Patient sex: M
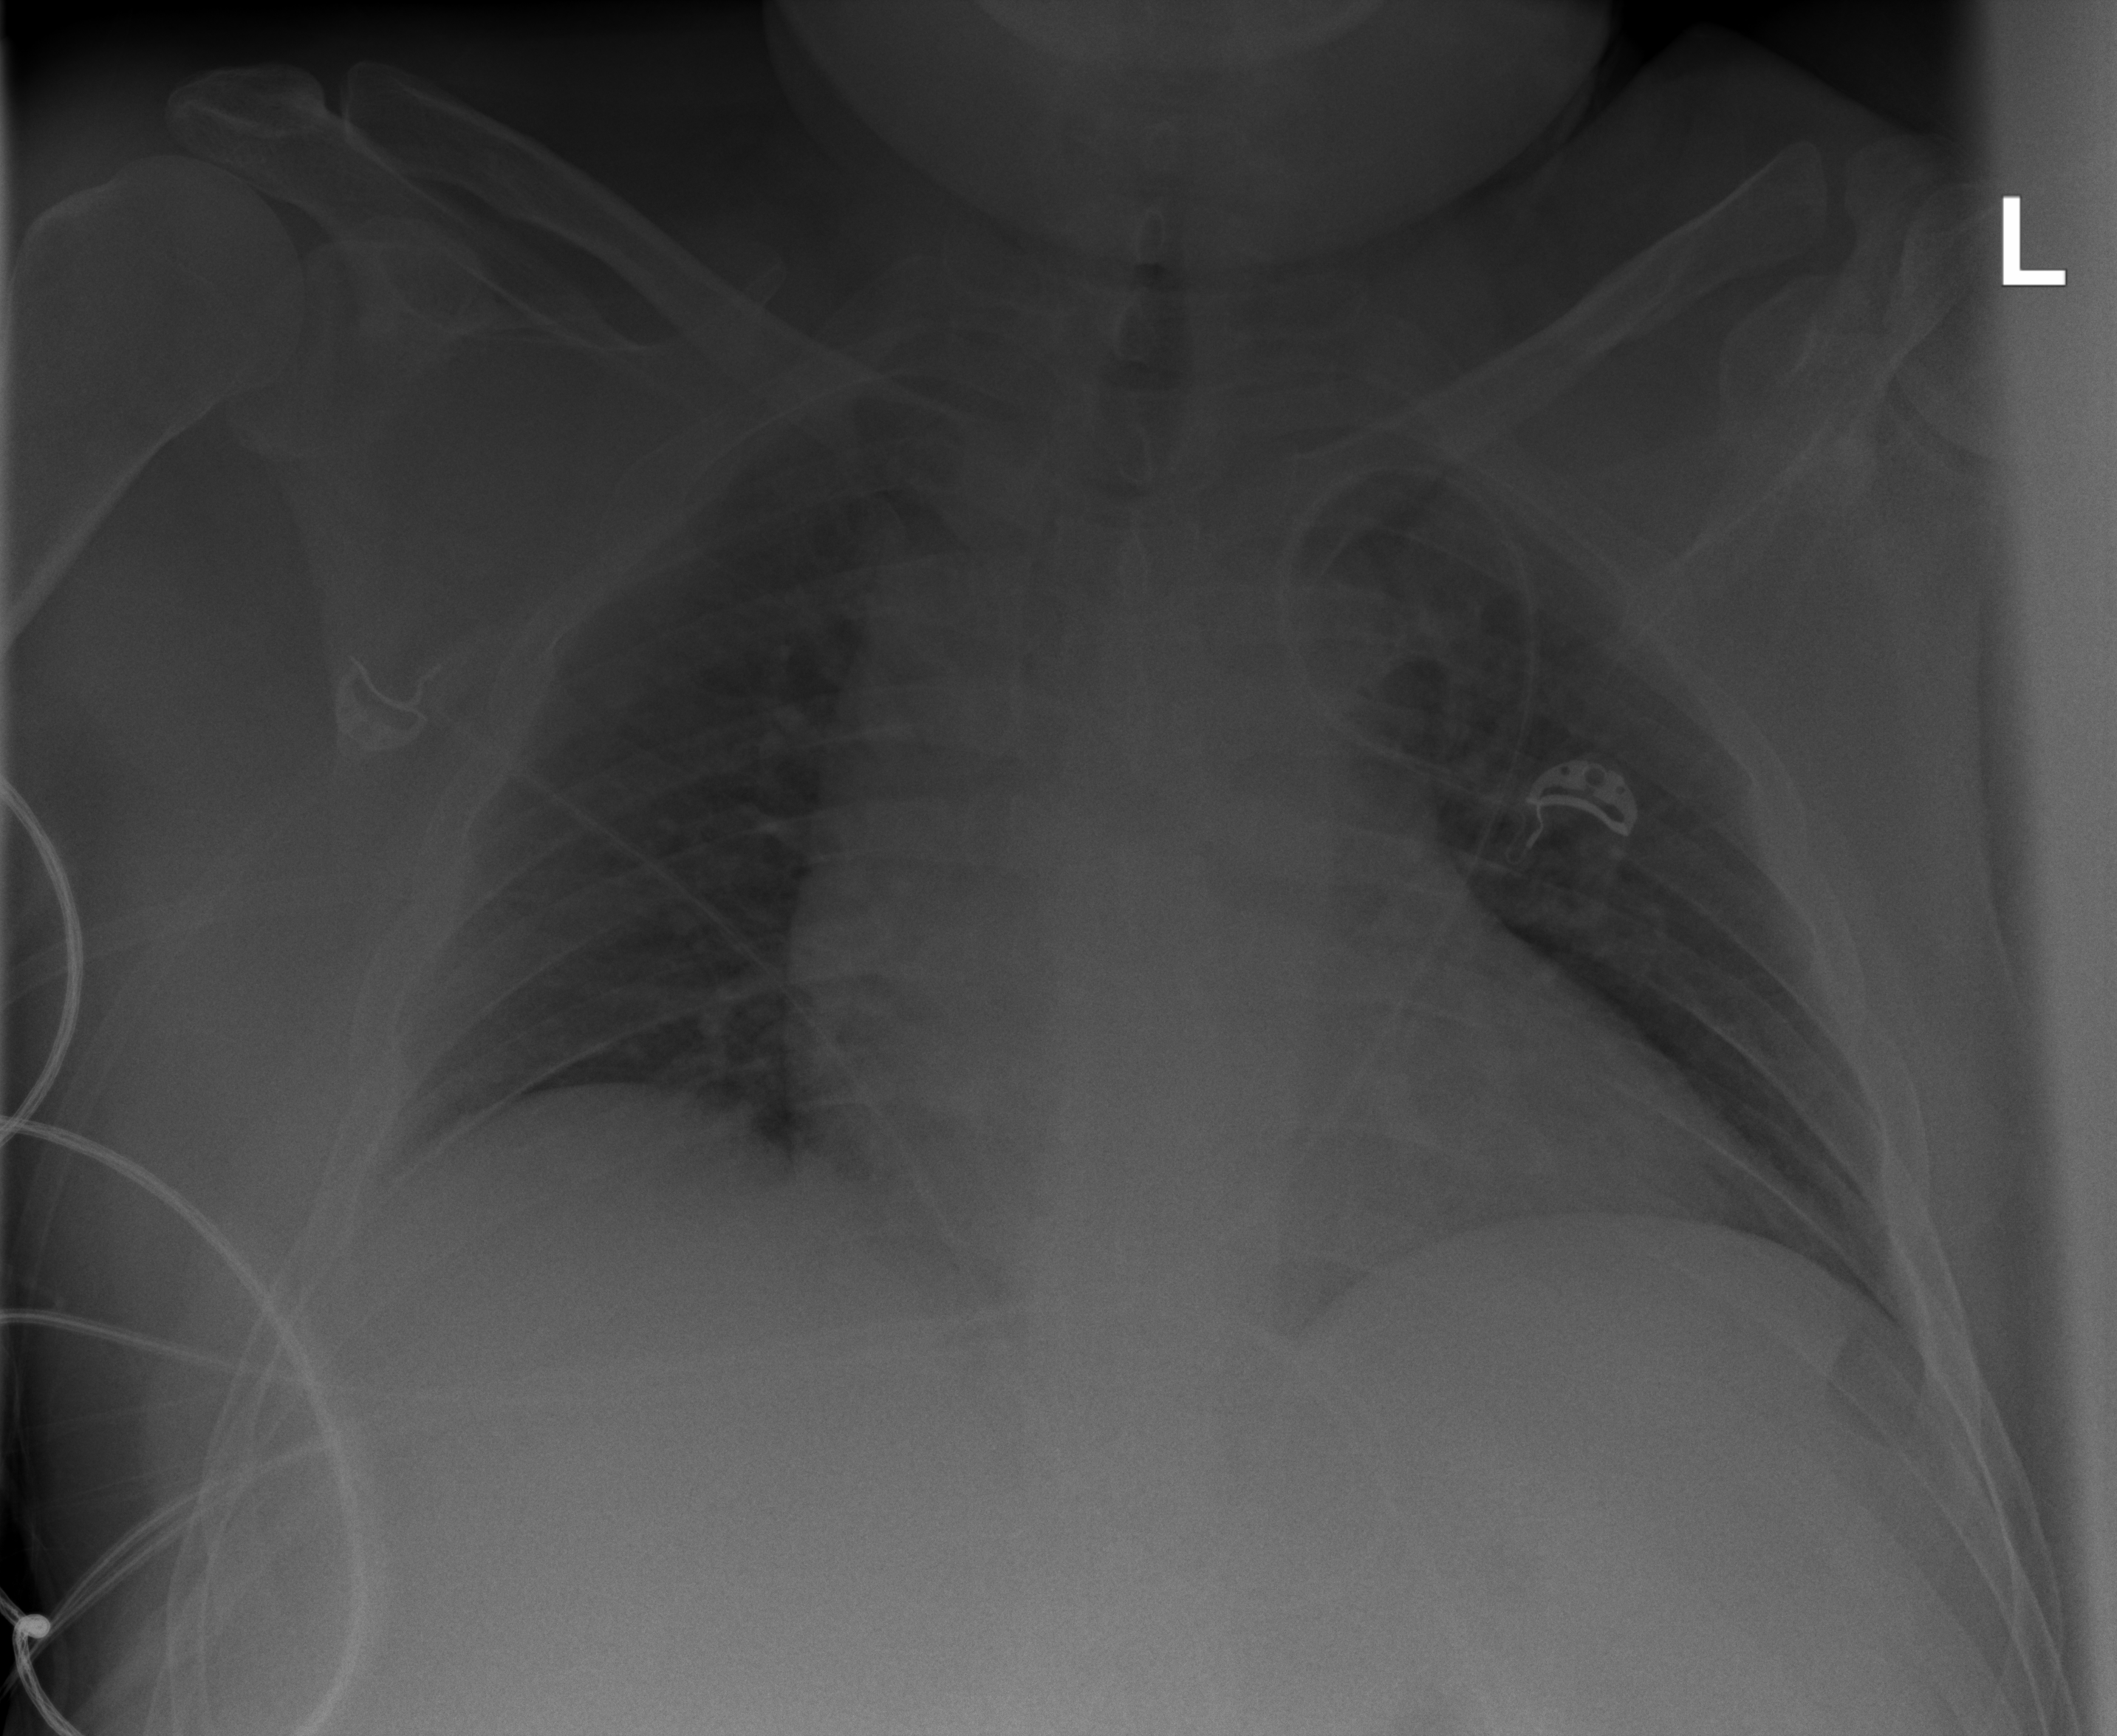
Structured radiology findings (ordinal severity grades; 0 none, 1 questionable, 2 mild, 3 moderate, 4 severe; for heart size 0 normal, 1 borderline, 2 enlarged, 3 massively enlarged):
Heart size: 2
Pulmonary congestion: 2
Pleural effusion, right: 0
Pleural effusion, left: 0
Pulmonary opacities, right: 0
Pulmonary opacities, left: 0
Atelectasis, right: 0
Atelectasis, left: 0